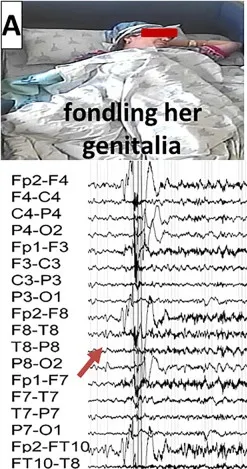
A typical seizure sequence lasting approximately 3 min with the corresponding EEG recording illustrated from left to right: (A) The patient is fondling her groin.
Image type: electrography (ekg)